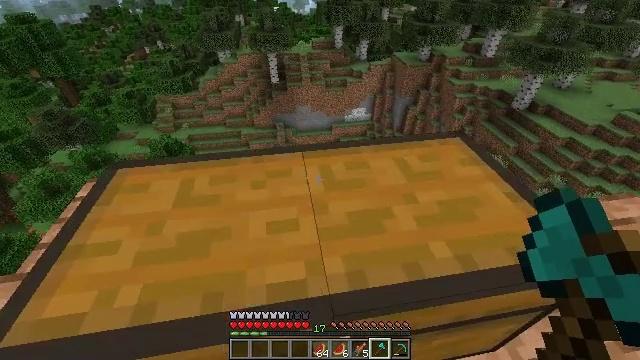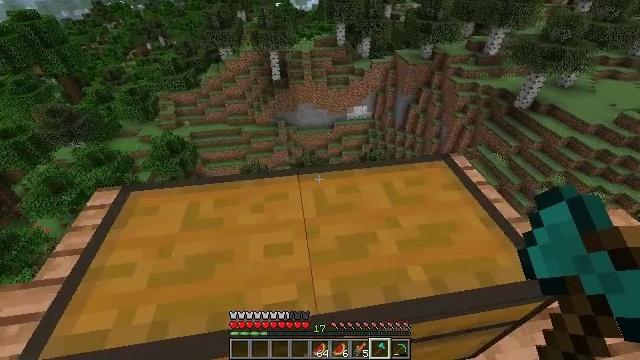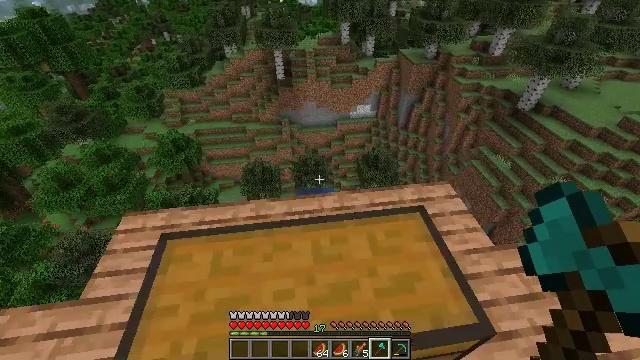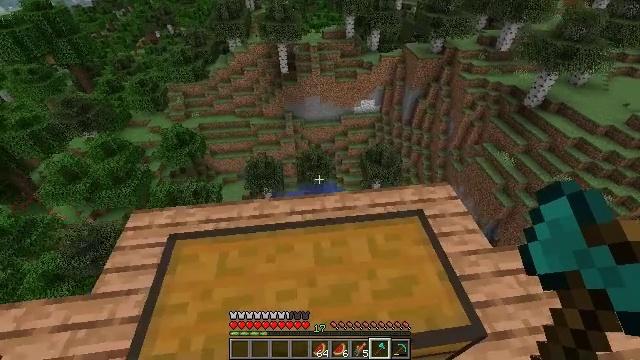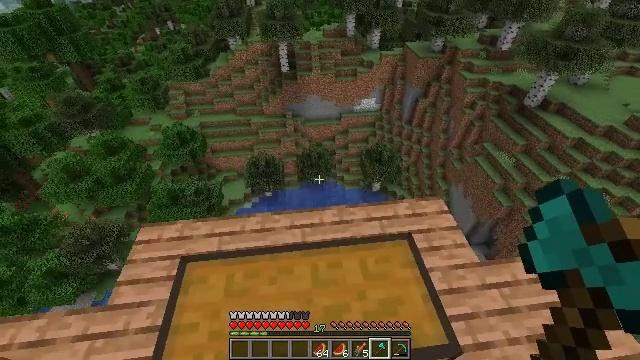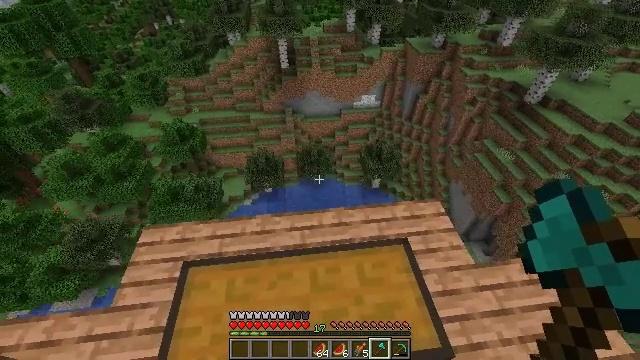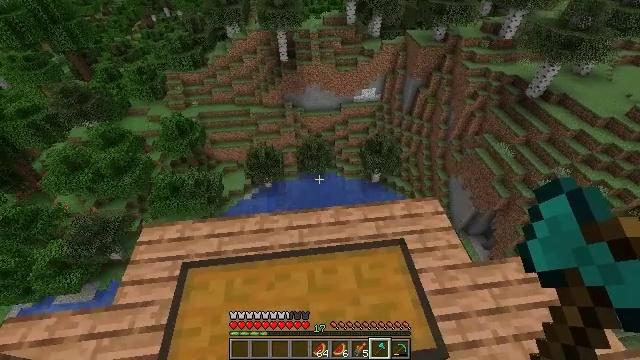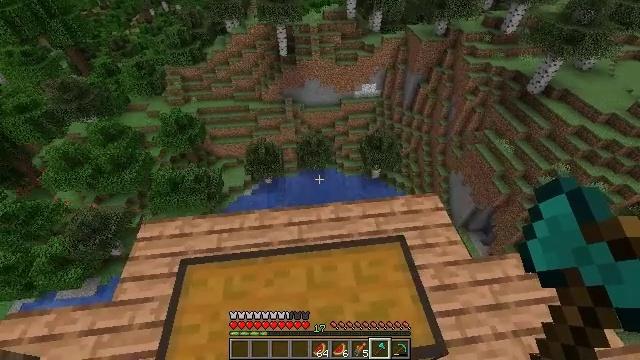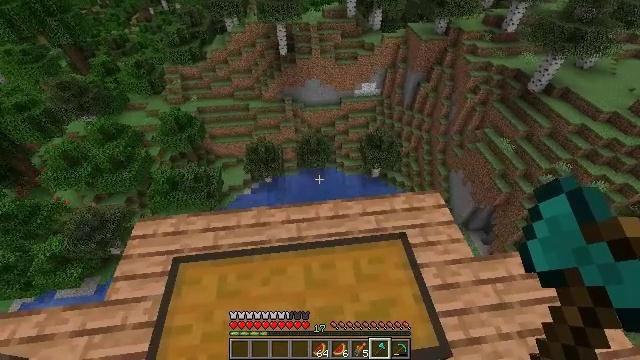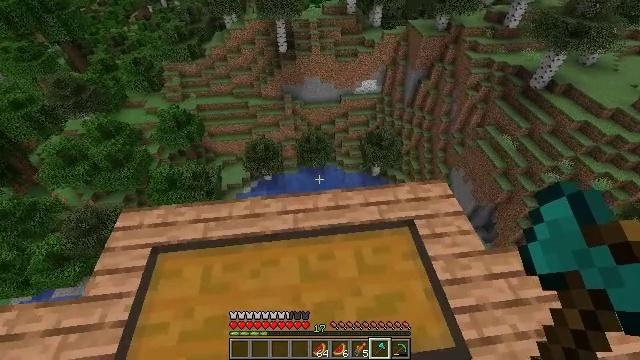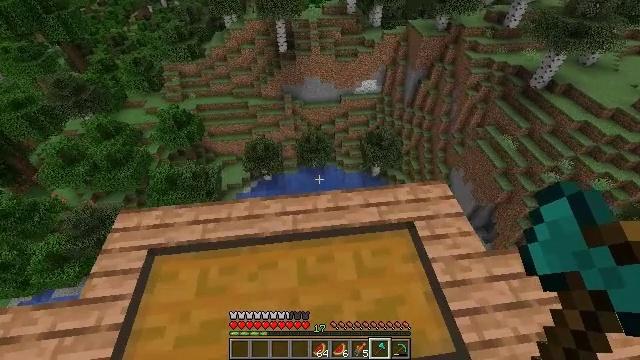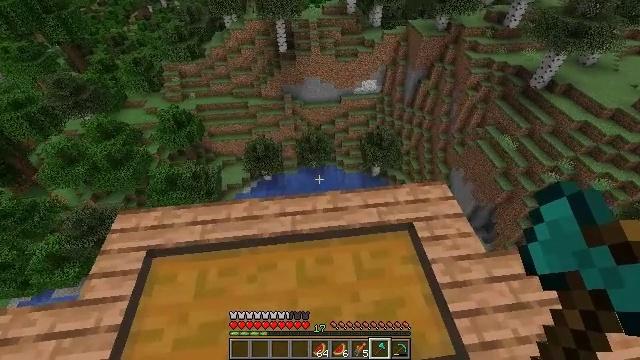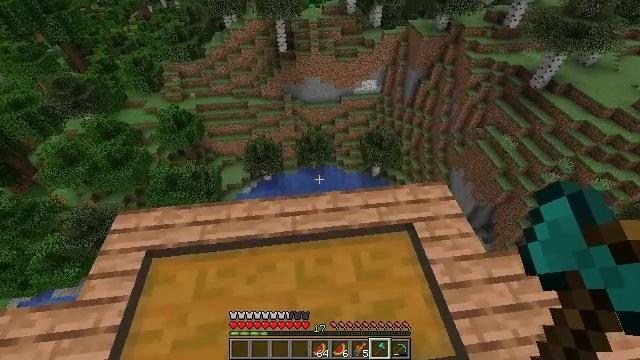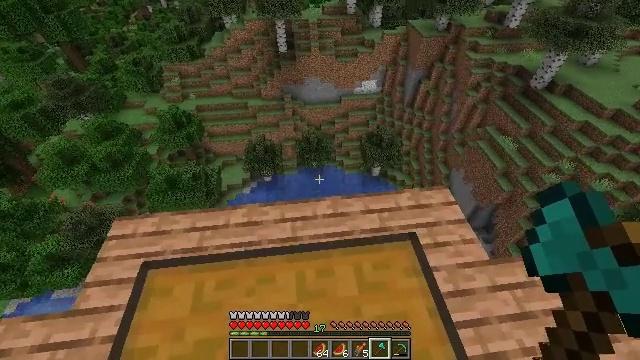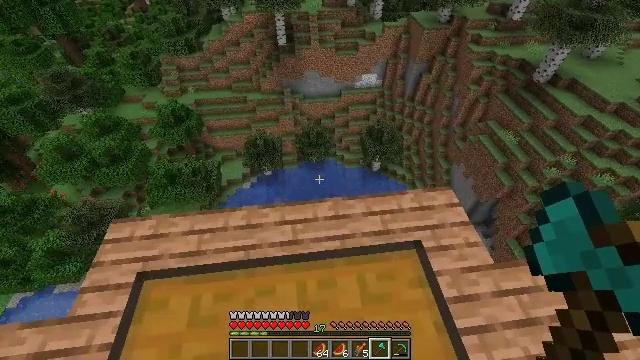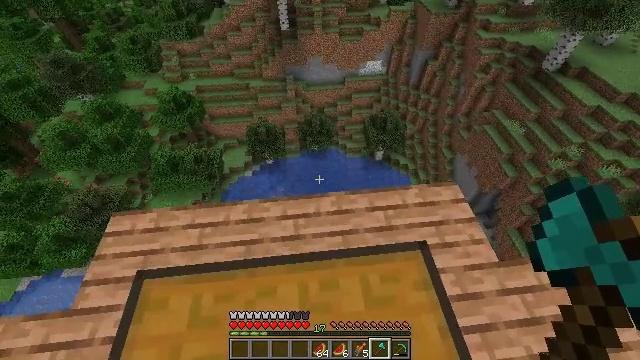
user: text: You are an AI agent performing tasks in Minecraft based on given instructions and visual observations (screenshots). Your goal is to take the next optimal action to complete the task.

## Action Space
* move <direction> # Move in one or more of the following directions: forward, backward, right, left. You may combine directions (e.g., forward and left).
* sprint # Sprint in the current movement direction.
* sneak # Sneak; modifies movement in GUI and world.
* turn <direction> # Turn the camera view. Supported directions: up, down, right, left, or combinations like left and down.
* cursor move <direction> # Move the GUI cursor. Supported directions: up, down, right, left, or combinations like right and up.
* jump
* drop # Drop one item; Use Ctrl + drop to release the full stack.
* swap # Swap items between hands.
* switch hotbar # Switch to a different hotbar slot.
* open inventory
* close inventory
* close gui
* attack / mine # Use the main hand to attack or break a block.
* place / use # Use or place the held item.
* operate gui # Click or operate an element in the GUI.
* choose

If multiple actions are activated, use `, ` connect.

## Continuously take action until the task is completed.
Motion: motion action
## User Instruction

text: Collect jungle leaves by breaking them.
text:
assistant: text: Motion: move forward, jump
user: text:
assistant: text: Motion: move forward, turn down, jump
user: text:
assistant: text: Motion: move forward, turn down, jump
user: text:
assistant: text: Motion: move forward, jump
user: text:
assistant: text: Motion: jump
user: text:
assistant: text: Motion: turn down
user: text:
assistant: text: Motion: no_op
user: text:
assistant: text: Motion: no_op
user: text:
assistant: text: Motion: no_op
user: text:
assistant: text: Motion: no_op
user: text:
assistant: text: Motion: no_op
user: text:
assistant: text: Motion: no_op
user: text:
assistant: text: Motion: move forward
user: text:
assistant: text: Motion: move forward, turn down
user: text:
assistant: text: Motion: move forward, turn down
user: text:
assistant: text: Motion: no_op
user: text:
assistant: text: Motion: no_op
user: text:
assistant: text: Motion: no_op
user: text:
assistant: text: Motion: no_op
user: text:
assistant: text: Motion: no_op
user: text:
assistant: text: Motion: no_op
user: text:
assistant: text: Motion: no_op
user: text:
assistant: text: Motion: no_op
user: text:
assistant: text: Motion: no_op
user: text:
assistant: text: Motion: no_op
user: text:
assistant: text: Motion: turn right
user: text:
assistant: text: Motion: turn right
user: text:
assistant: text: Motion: turn right
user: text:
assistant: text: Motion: turn right and up
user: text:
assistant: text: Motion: turn right and up